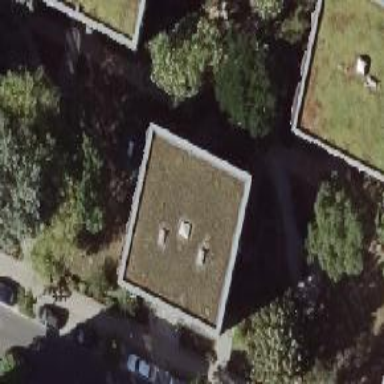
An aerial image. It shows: Flat-roofed apartment building.